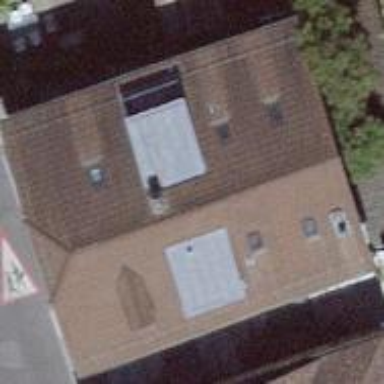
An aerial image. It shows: Residential building.